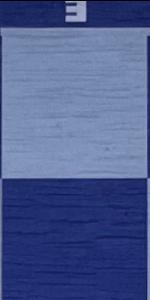
Label: Empty